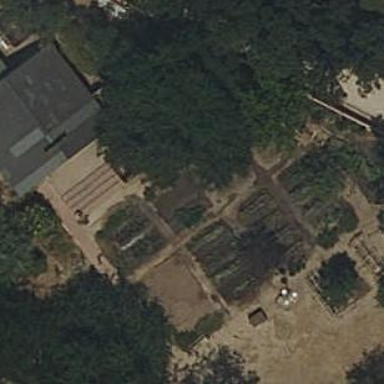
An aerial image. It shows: Fence surrounding allotments.